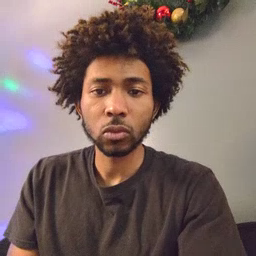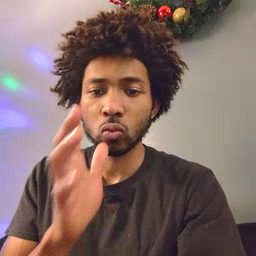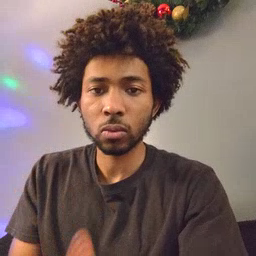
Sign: grandma